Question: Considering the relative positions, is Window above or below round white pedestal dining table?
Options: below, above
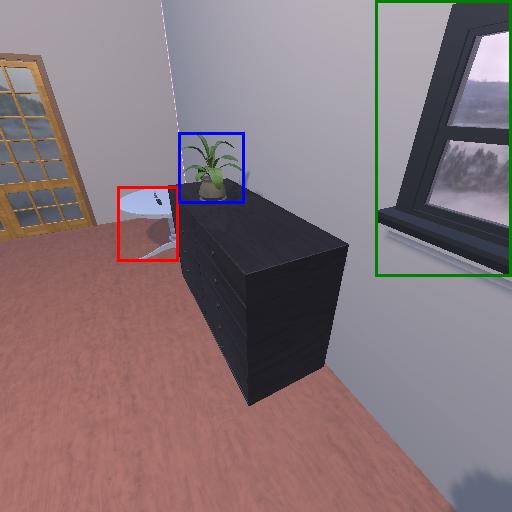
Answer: below